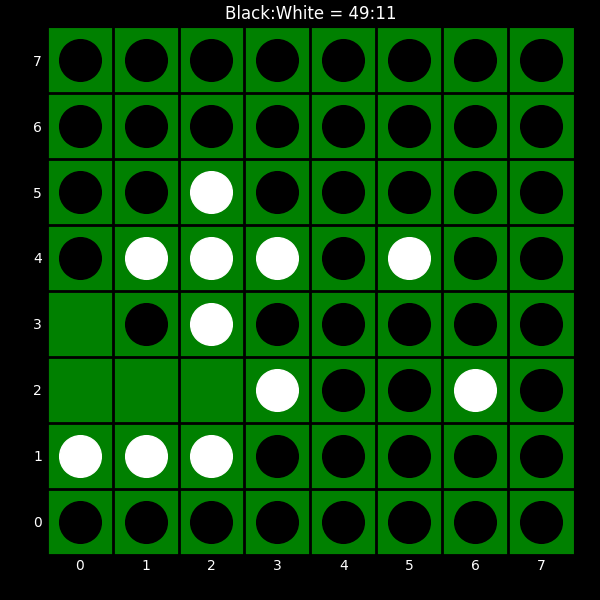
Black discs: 49
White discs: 11